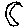
Label: moon